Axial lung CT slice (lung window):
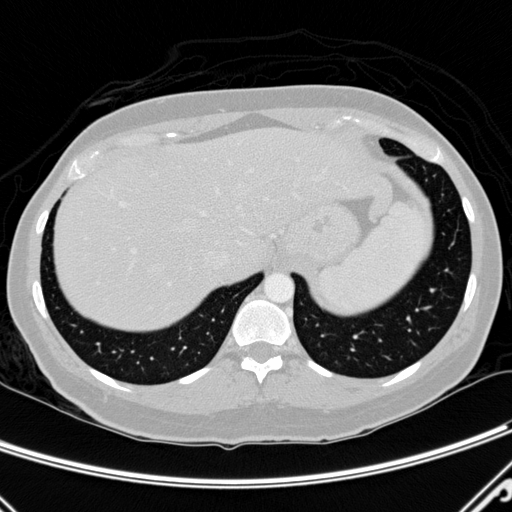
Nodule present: no